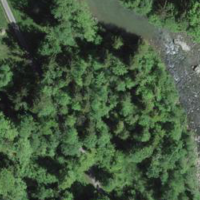
EUNIS habitat code: 41
Species observed at this site:
Carduus personata
Maniola jurtina